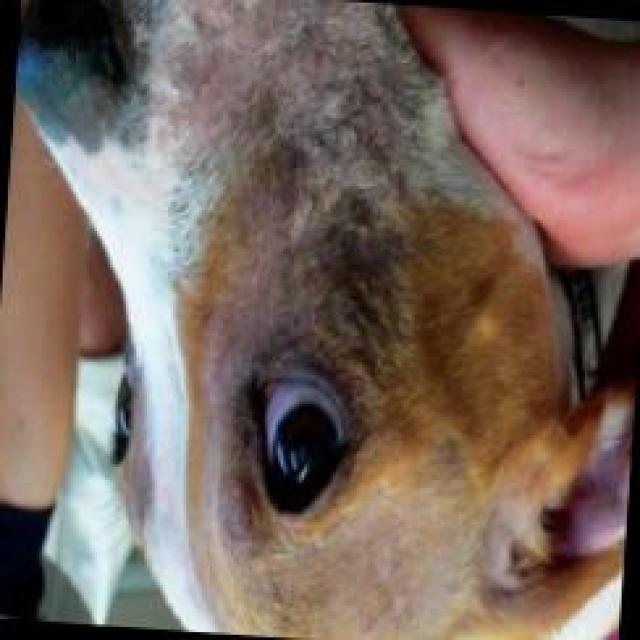
Canine hypersensitivity reaction — allergic skin response with urticaria, erythema, pruritus, and angioedema. May be food, environmental, or flea allergy related.